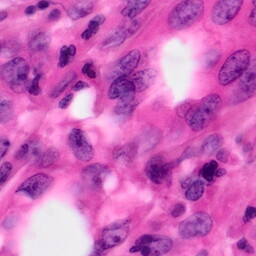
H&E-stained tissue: Pancreatic